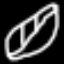
Label: leaf